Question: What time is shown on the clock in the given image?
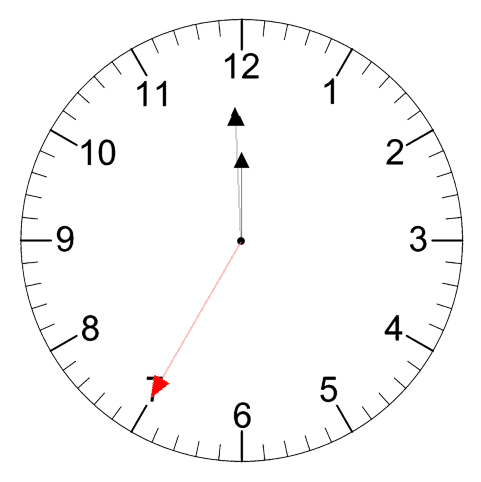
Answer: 11:59:35